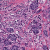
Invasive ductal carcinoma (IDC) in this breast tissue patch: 1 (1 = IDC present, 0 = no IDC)